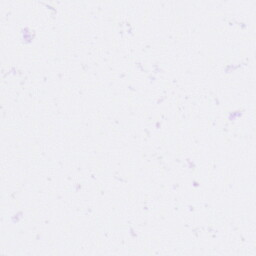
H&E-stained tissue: Pancreatic